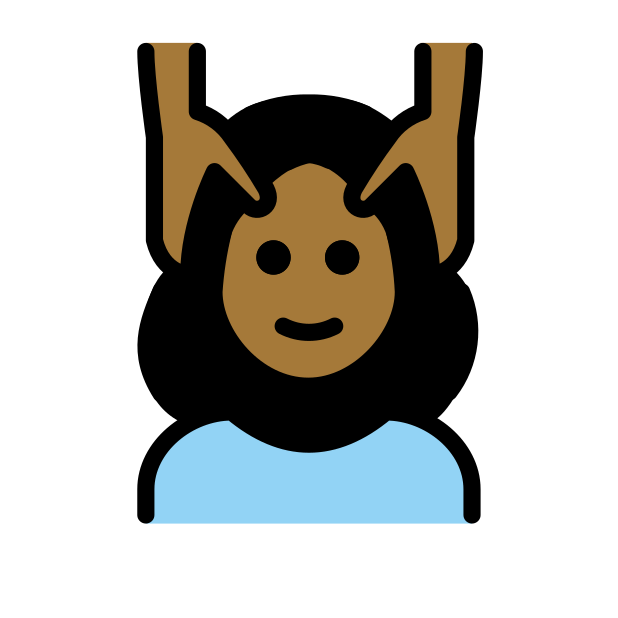
woman getting massage: medium-dark skin tone